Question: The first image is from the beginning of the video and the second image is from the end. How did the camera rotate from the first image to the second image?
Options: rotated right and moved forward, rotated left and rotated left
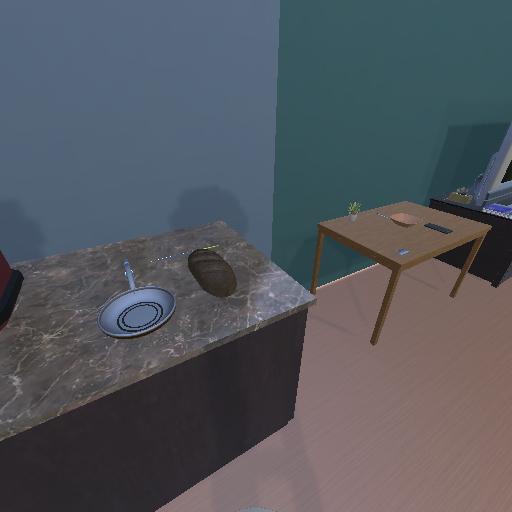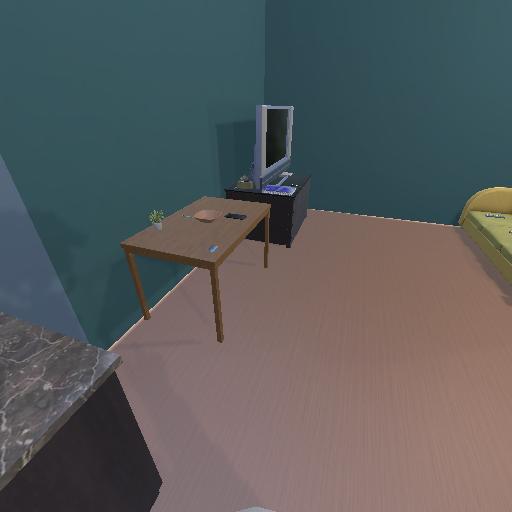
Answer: rotated right and moved forward